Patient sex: M
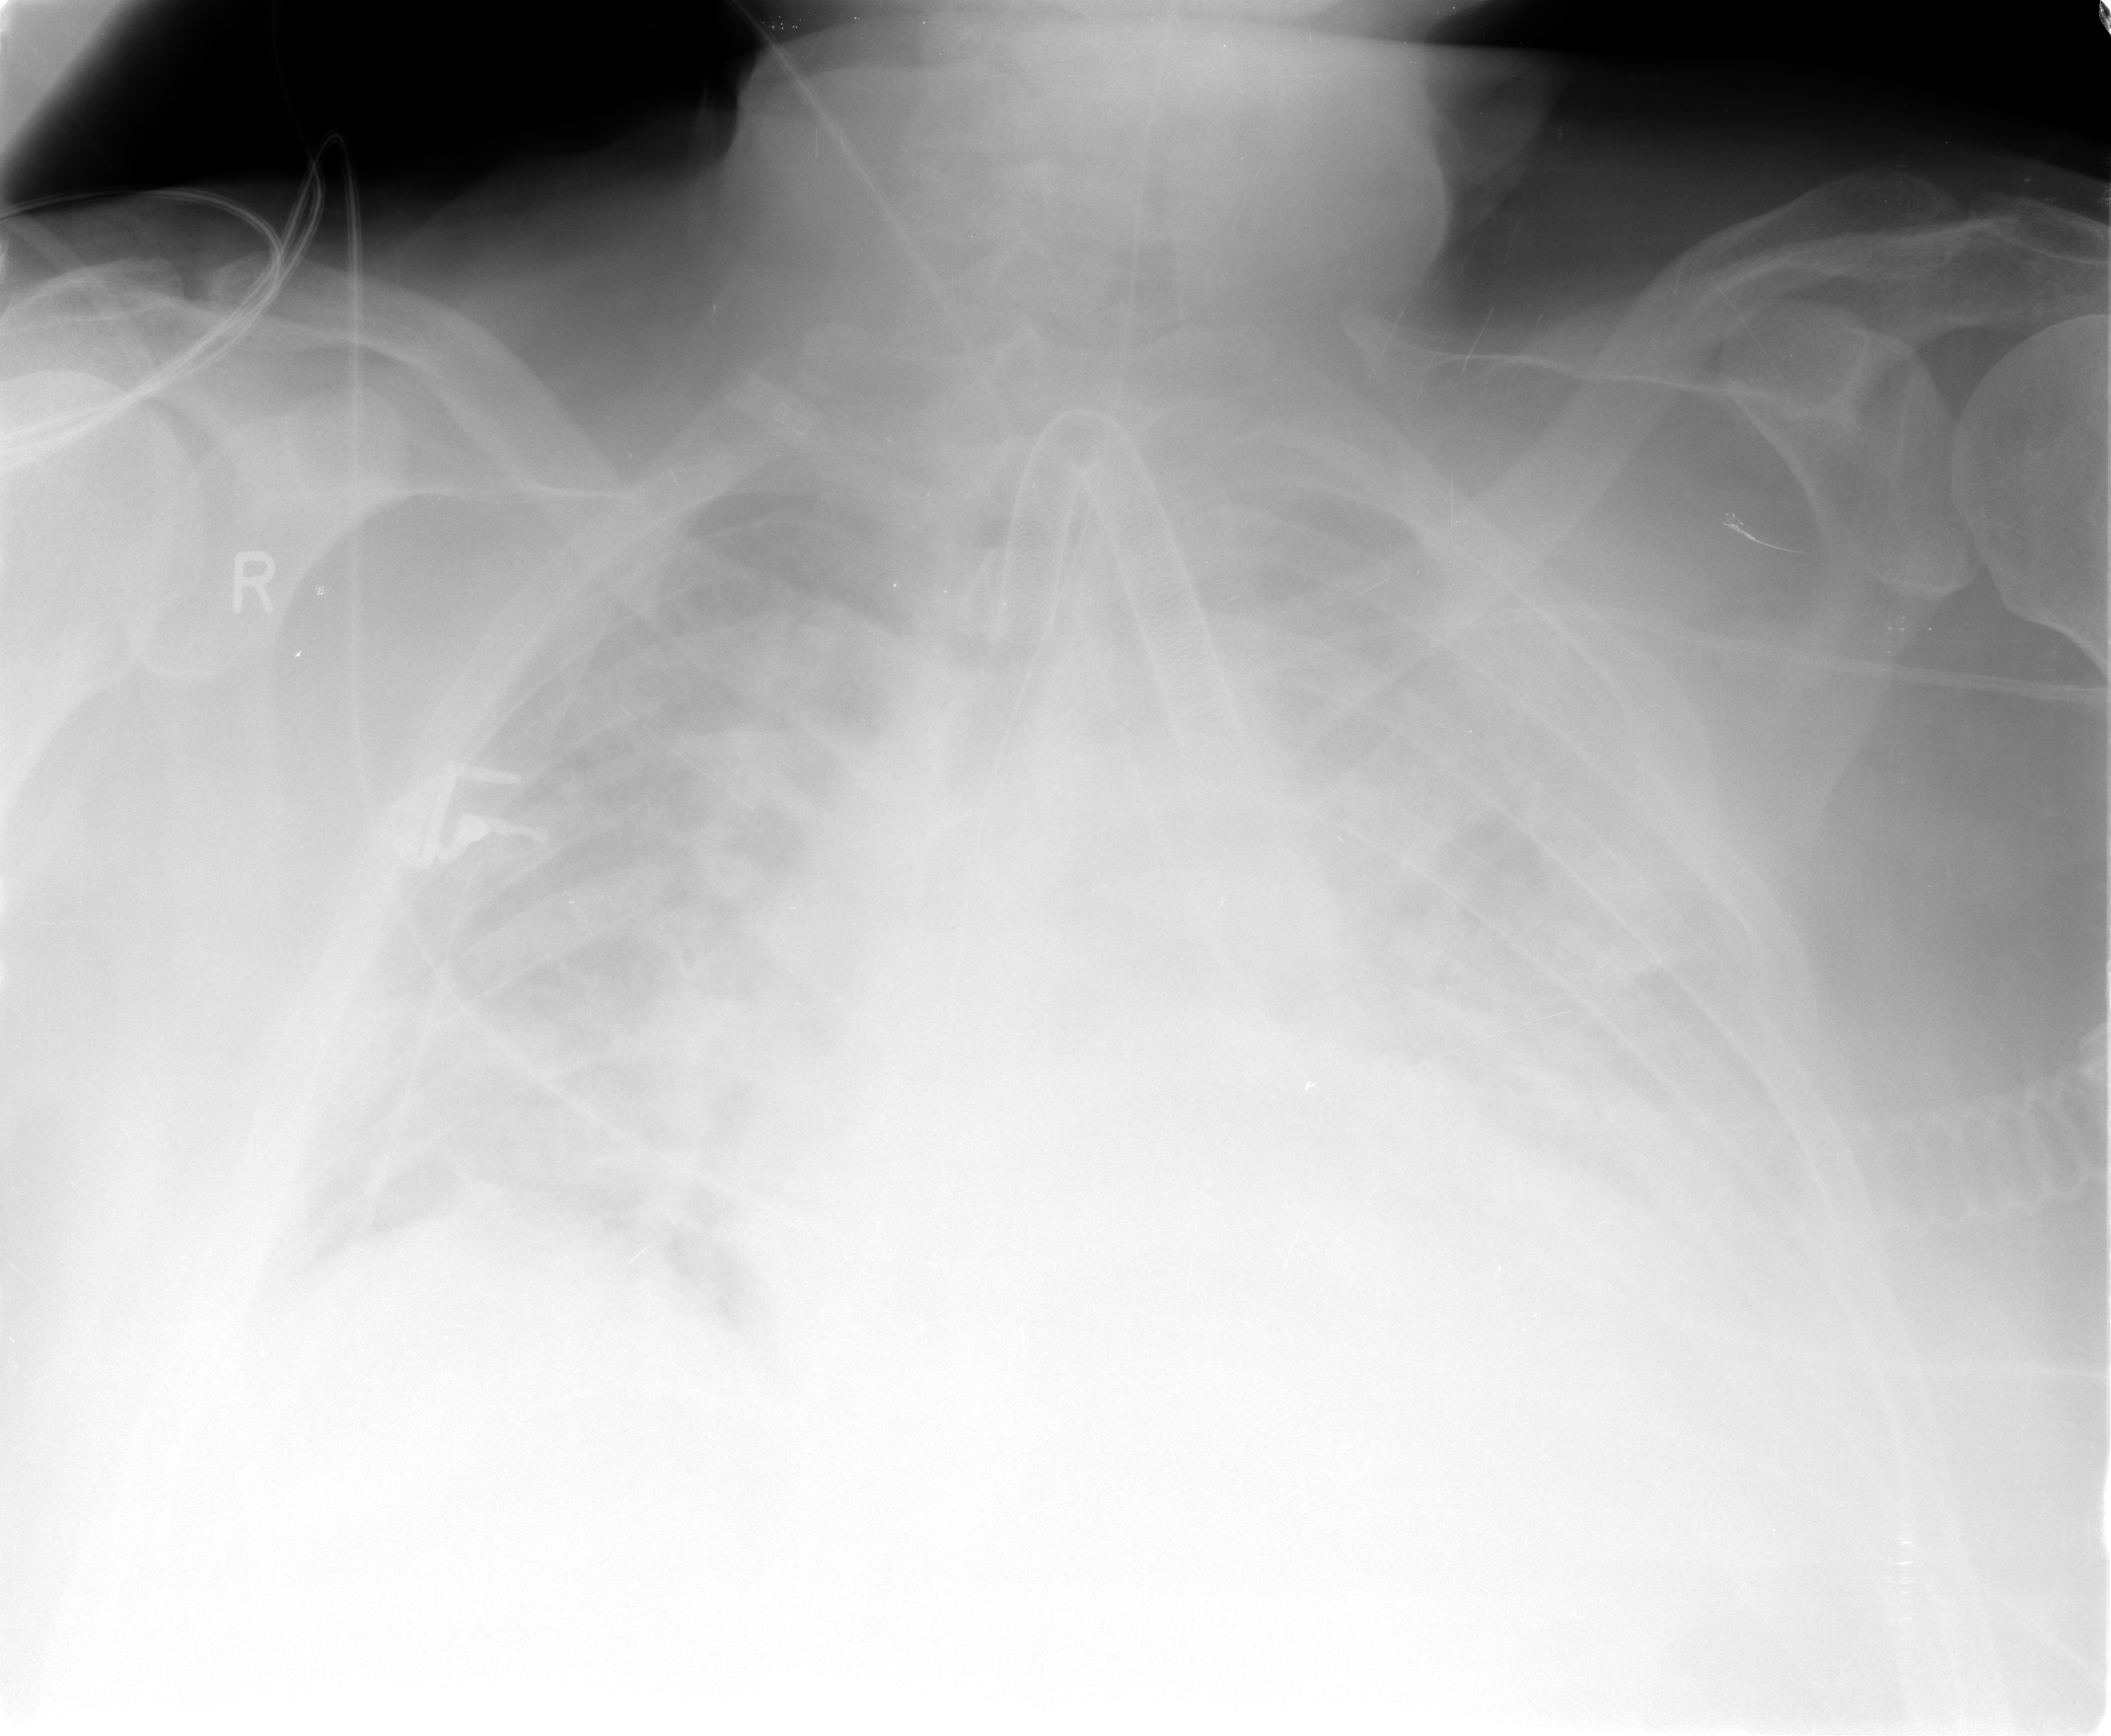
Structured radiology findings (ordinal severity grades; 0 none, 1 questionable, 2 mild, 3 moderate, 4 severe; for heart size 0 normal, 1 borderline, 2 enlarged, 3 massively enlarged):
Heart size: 2
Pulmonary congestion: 3
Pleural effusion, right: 2
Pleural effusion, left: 3
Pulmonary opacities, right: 2
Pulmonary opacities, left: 2
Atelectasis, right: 3
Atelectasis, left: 3